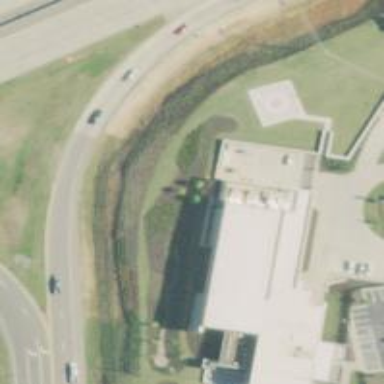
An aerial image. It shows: Television studio building.